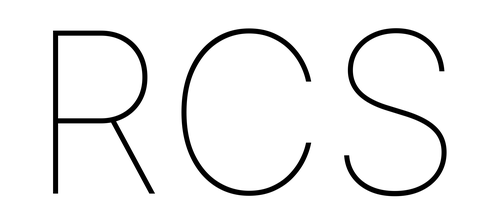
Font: Inter_Thin